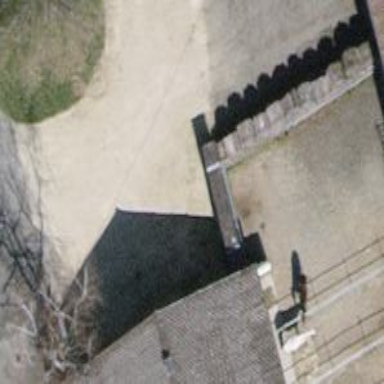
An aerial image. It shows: Fence.